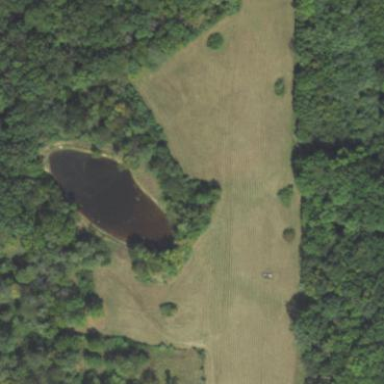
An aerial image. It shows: Serene pond surrounded by nature.